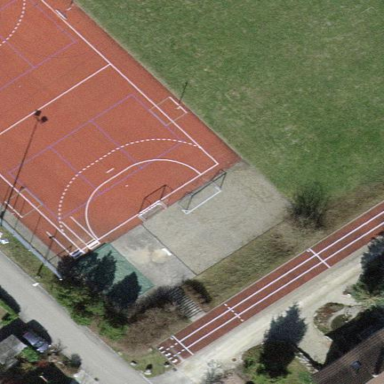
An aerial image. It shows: Athletics sand pitch for leisure land.